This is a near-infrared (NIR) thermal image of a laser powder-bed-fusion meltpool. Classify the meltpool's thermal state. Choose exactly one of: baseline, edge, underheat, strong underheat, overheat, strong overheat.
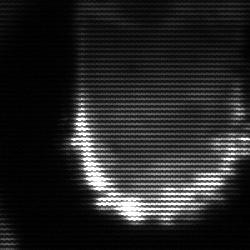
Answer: baseline